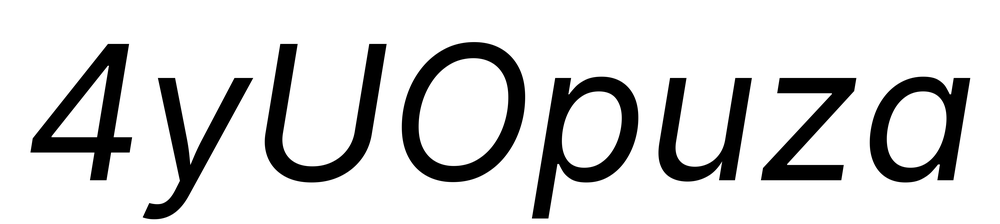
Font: Inter-Italic_Italic